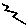
Label: zigzag